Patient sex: M
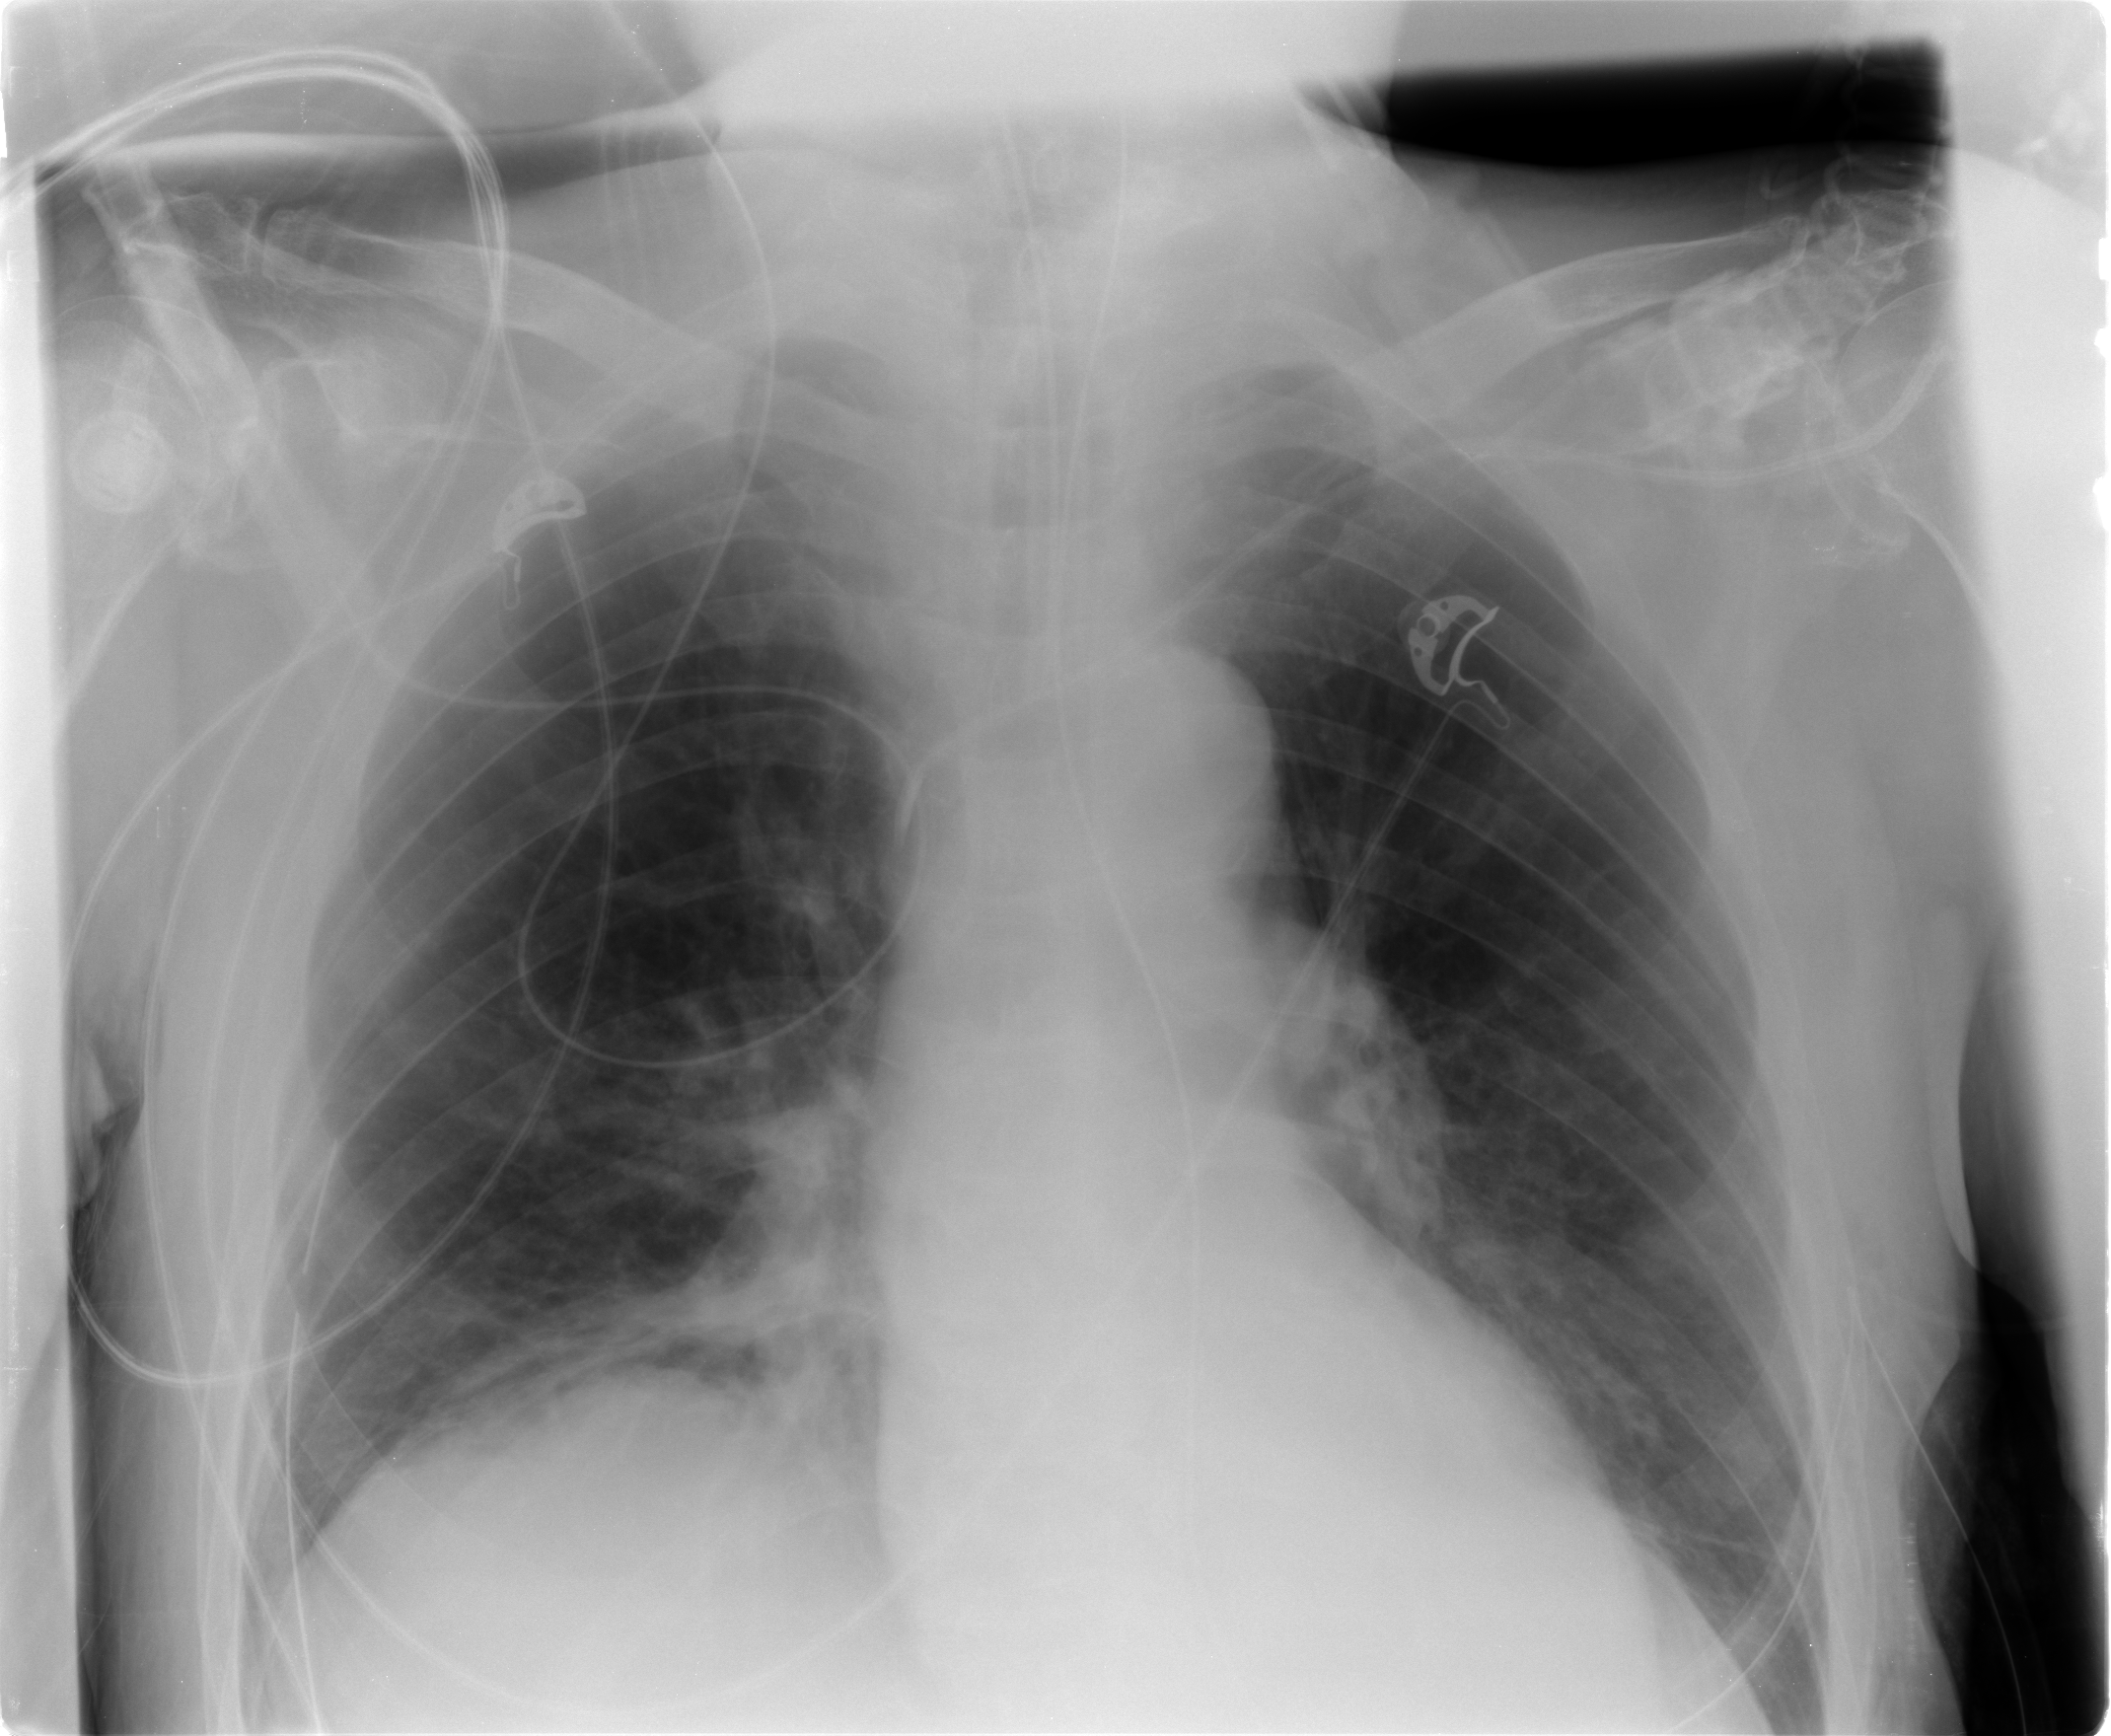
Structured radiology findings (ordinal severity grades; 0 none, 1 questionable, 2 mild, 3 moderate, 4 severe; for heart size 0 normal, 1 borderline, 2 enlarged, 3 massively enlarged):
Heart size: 0
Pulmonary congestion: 2
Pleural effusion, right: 0
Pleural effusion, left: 1
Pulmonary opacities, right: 0
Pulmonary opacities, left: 0
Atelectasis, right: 2
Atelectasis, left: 2